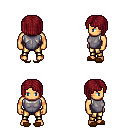
a pixel art fantasy rpg character, male body template, human, tanned skin, steel chest armor, gold greaves, brunette pageboy hairstyle, brown slippers, four views (front, back, left, right), 2x2 character sprite sheet, small pixel art, hard edges, no anti-aliasing